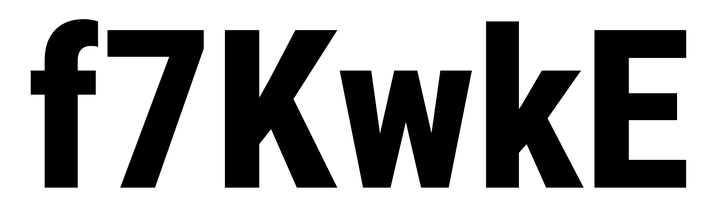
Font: Roboto_Condensed_ExtraBold